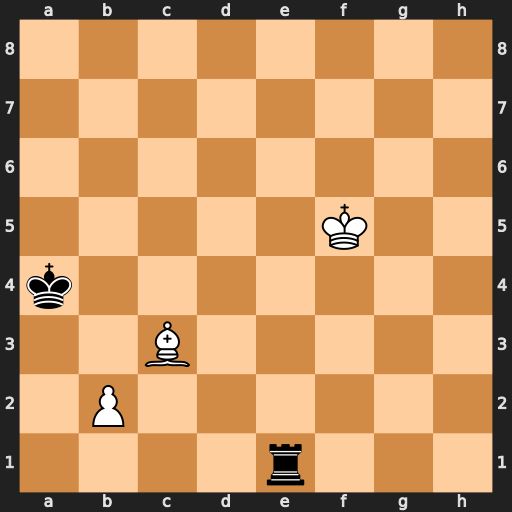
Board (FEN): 8/8/8/5K2/k7/2B5/1P6/4r3
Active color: w
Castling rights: -
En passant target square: -
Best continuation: Bxe1 Kb3 Bc3